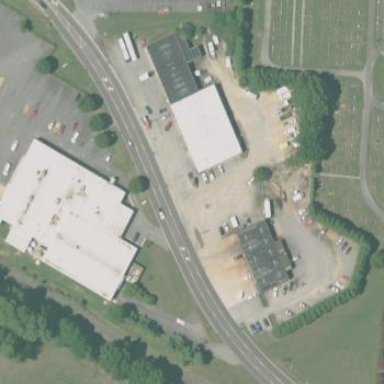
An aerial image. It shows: Building for repairing trucks.